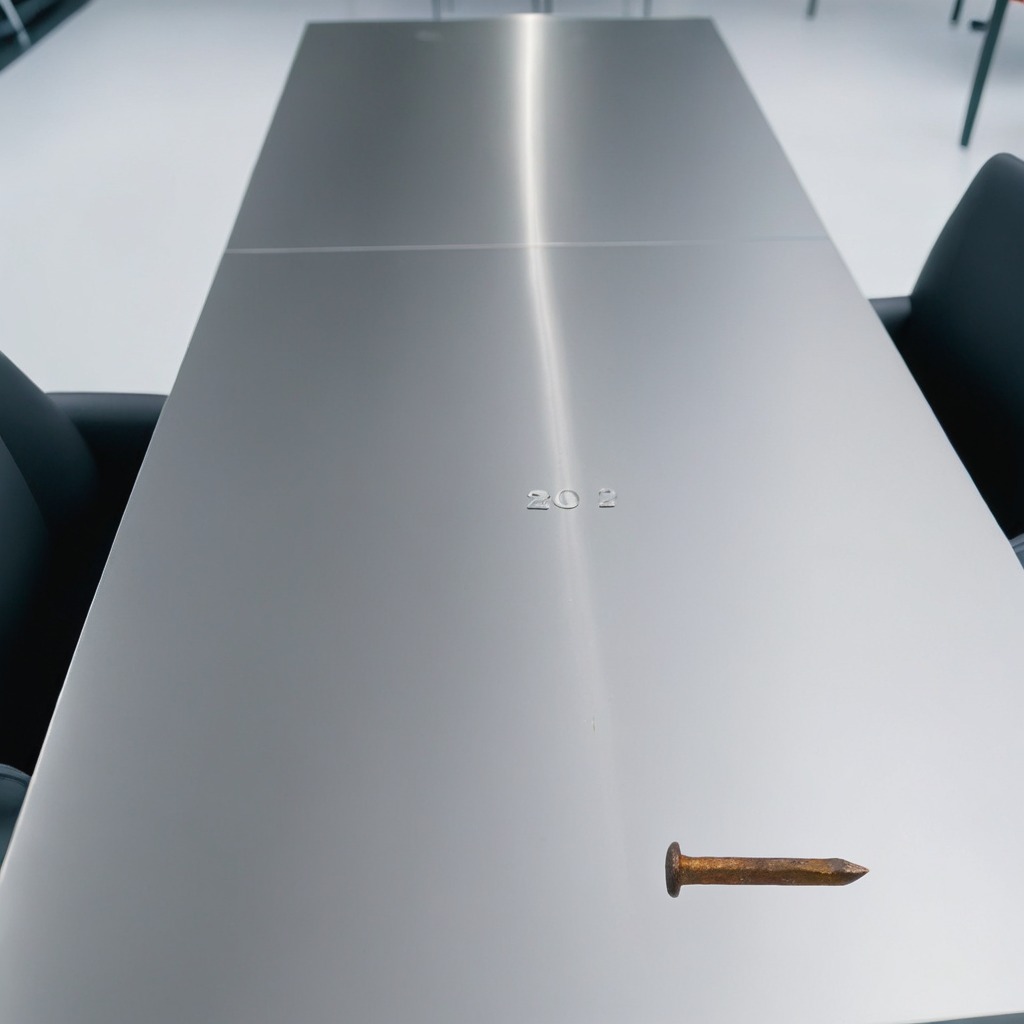
An iron nail is lying on a stainless steel table in a high-end prototyping lab.